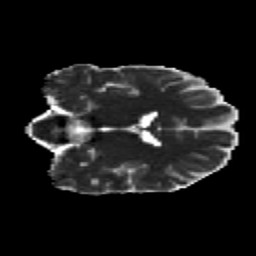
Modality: MD
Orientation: coronal
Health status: healthy
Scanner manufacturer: siemens
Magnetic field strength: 3 T
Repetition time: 12 s
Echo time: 0.092 s